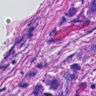
Metastatic tissue present: yes